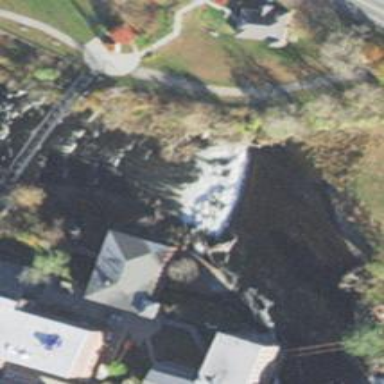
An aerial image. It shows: Weir along the waterway.